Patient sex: F
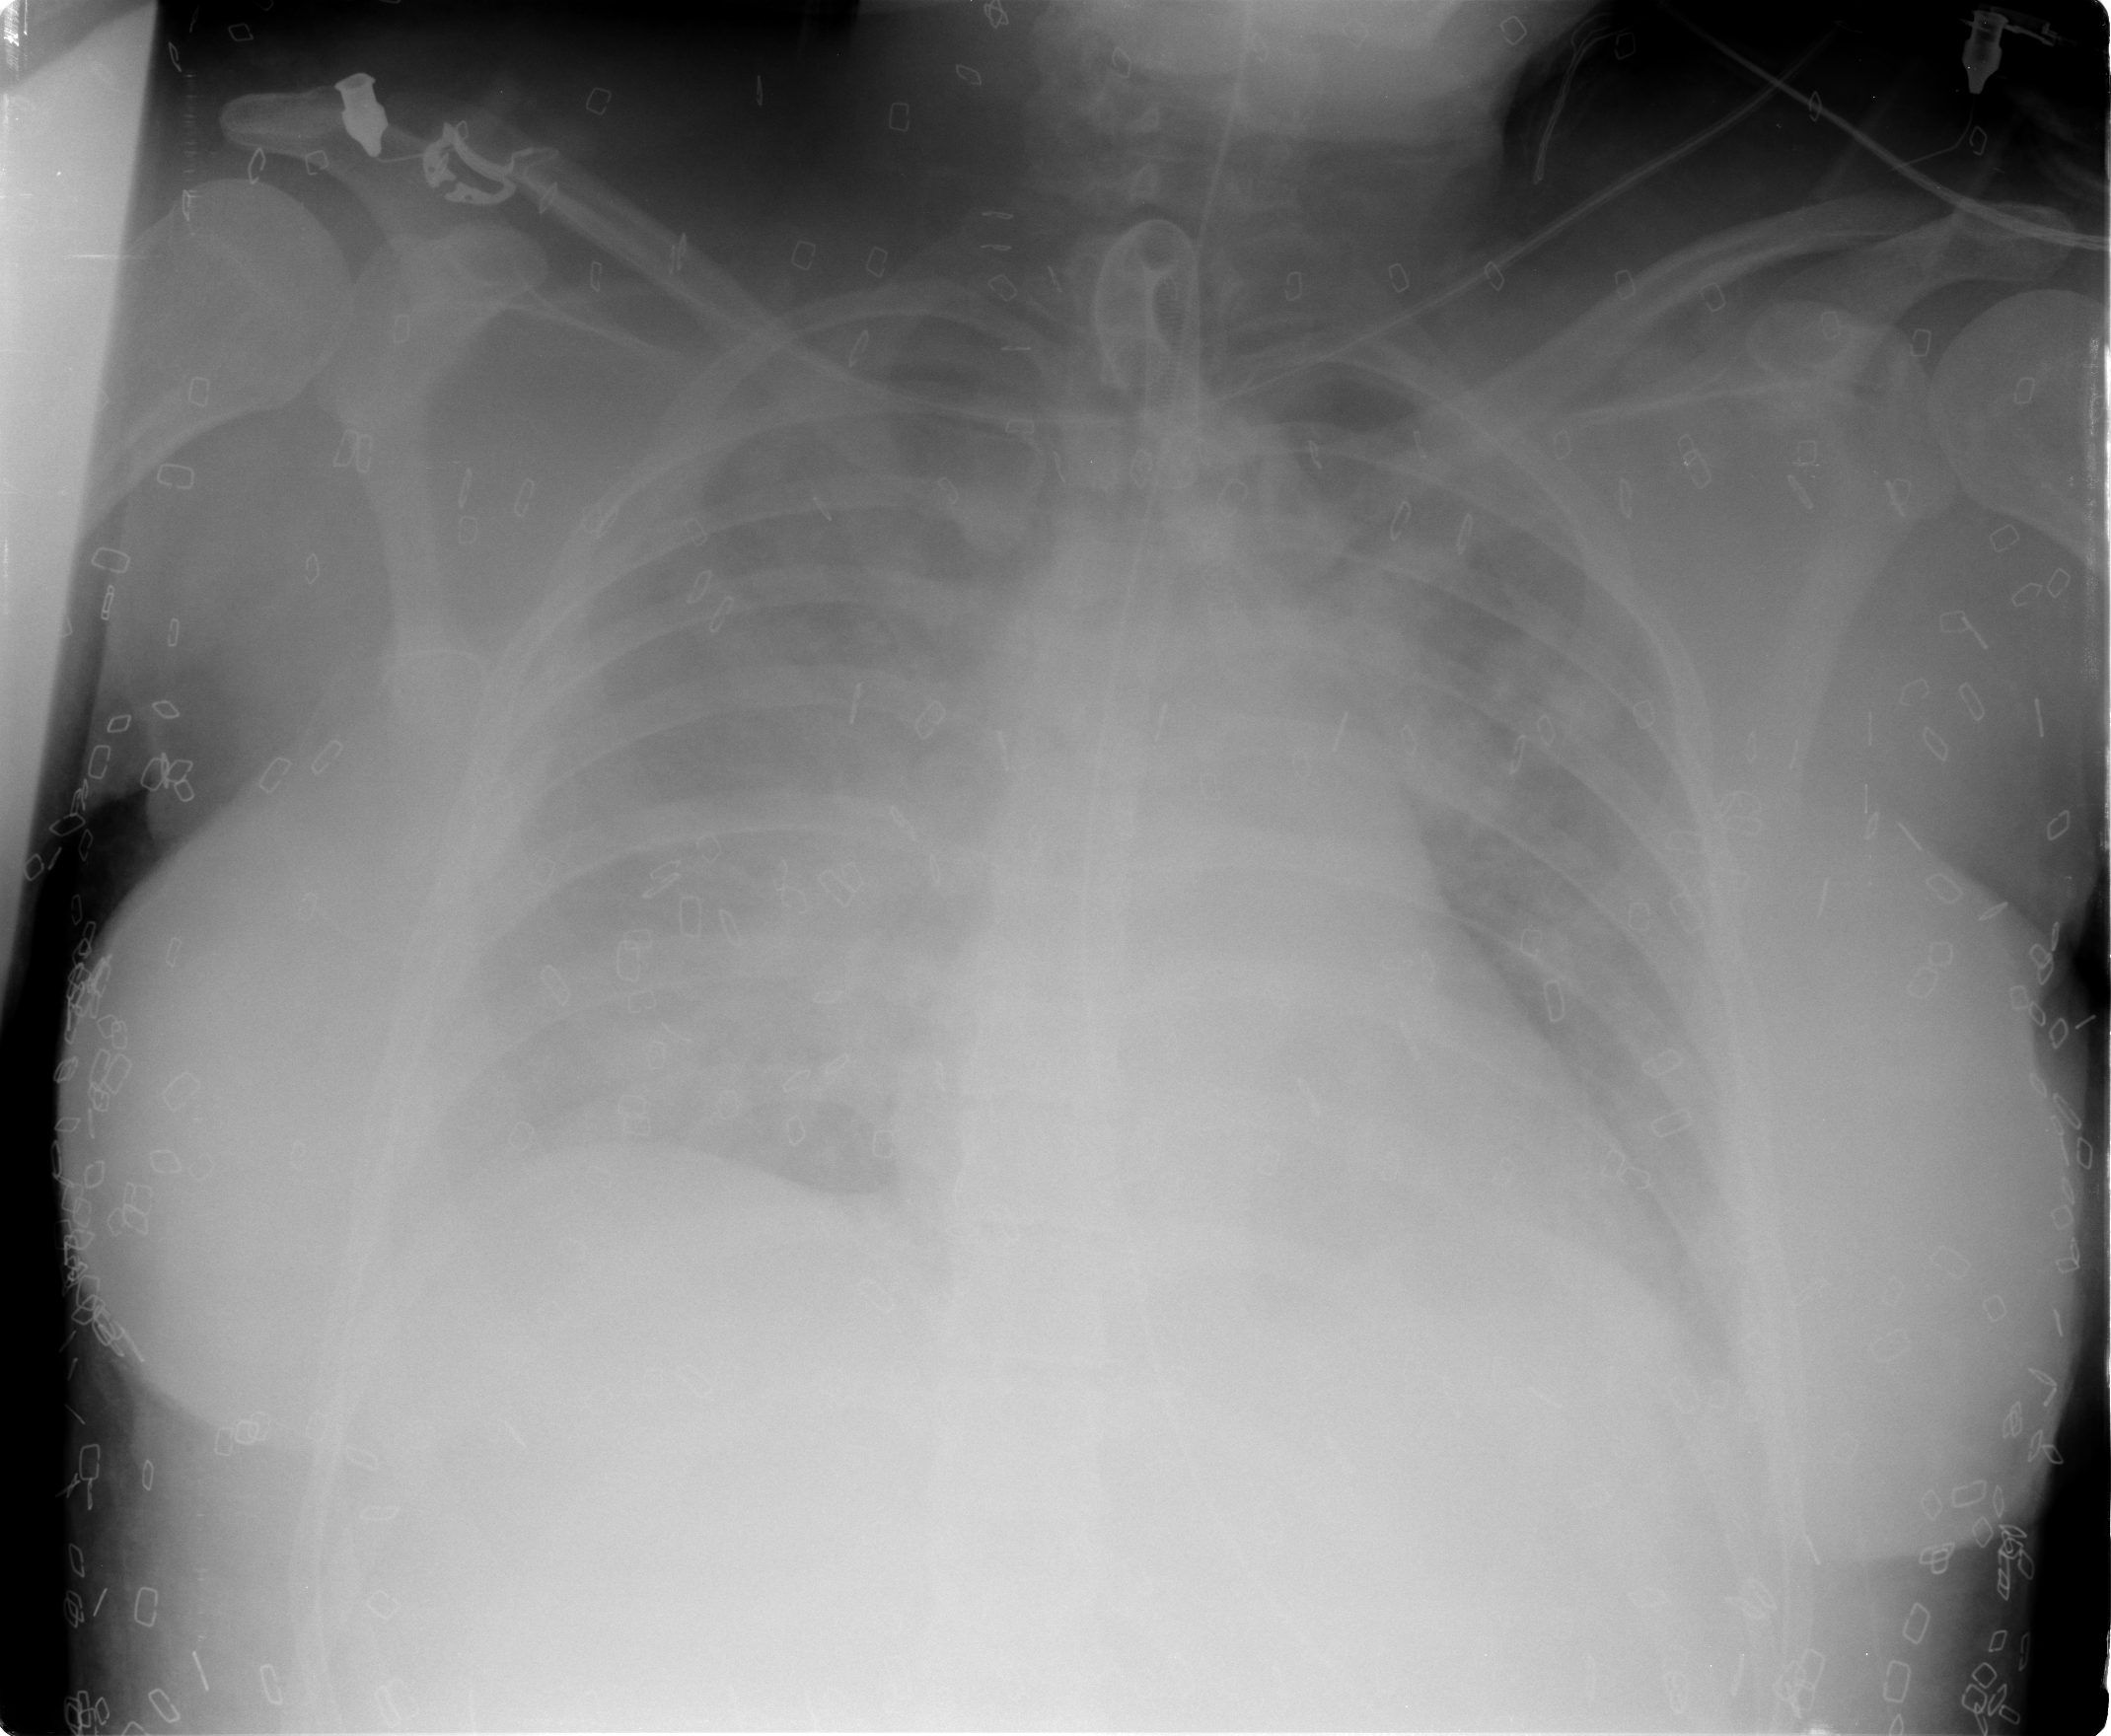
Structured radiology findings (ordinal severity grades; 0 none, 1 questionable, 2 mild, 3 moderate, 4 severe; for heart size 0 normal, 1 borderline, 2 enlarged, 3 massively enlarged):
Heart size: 0
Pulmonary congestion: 0
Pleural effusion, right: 0
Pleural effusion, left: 0
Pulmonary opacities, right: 2
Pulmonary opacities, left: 2
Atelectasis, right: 0
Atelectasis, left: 0